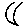
Label: moon